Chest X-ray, AP view. Patient: 61 years old, sex M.
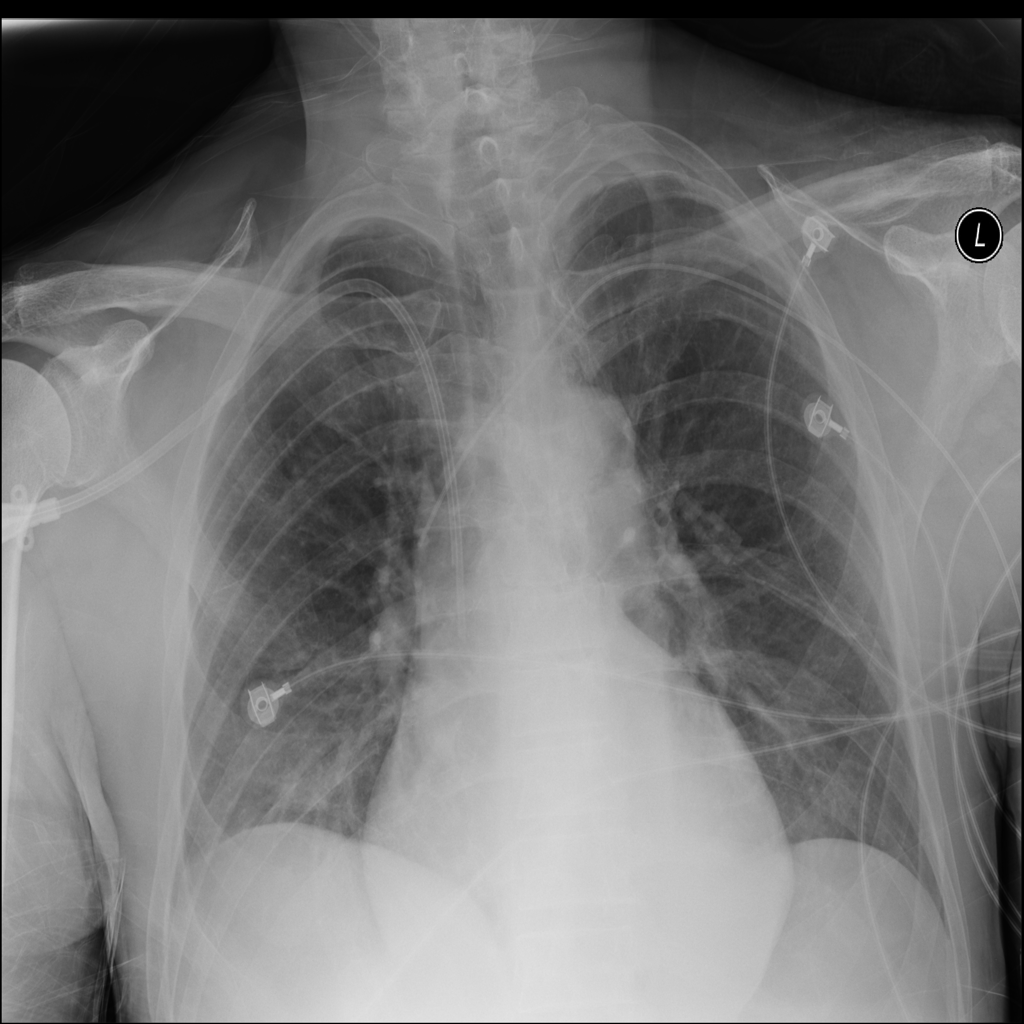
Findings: Infiltration